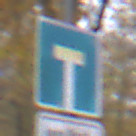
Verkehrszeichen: Sackgasse
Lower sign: HinweisGeaenderteVorfahrtVerkehrsfuehrungVerkehrsregelung3
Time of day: MorningAfternoon
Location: Outdoor (Nature)
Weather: Overcast
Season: Autumn
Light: Natural